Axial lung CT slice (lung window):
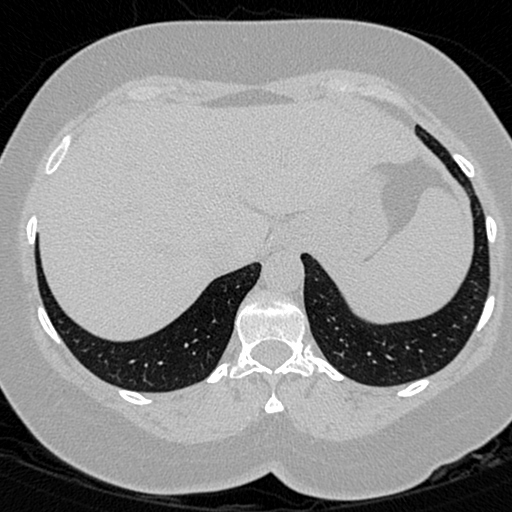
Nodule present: no